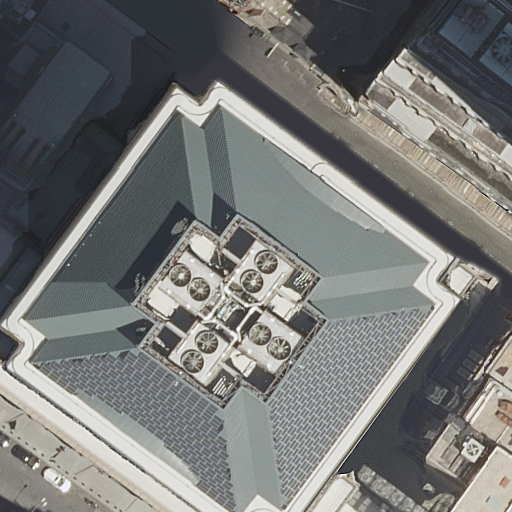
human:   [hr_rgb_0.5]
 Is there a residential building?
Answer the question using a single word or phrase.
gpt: yes

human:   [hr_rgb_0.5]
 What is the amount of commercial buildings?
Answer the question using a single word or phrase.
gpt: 0

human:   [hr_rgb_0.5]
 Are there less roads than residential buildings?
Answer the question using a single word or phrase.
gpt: yes

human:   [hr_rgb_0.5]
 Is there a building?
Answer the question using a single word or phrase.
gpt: yes

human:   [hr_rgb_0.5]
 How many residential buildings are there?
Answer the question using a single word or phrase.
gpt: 6

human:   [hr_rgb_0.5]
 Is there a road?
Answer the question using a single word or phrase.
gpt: yes

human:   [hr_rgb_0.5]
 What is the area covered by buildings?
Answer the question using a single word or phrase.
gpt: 4108m2

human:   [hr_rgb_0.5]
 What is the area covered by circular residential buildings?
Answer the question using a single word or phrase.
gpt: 0m2

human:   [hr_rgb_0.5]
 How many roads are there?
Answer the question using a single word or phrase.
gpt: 3

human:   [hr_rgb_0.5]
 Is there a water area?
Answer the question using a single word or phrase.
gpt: no

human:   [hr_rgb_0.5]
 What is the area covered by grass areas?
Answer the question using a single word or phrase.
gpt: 0m2

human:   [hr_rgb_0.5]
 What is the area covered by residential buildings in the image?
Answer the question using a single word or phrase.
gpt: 4108m2

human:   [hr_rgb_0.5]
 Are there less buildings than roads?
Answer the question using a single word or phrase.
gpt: no

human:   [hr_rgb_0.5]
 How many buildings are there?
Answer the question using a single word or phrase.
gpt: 6

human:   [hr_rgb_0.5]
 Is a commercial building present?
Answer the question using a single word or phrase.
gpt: no

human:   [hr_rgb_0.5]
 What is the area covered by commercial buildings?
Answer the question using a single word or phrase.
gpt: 0m2

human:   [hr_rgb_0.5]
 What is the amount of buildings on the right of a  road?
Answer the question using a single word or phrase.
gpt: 4

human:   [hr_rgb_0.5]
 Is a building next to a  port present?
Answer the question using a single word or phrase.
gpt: no

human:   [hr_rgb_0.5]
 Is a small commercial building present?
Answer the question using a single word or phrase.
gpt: no

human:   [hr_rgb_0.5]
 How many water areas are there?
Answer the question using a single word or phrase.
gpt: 0

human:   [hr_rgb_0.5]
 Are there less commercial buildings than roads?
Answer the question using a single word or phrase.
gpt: yes

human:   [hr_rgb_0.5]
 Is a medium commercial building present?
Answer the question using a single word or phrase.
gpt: no

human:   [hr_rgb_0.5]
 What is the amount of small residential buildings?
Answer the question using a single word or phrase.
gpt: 1

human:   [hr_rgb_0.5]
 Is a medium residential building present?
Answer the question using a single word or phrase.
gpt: yes

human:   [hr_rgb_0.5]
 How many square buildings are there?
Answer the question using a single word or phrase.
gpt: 0

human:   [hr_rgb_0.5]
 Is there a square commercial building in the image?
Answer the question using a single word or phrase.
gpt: no

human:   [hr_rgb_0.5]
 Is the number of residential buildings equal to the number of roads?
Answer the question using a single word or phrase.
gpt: no

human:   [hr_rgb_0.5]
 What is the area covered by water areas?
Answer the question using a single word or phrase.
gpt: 0m2

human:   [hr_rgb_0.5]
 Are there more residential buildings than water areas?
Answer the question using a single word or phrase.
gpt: yes

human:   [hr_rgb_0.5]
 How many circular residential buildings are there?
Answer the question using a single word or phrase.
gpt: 0

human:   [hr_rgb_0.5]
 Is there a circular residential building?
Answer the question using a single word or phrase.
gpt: no

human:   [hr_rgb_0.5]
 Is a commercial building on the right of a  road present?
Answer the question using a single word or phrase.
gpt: no

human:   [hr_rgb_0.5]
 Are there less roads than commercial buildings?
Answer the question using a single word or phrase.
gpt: no

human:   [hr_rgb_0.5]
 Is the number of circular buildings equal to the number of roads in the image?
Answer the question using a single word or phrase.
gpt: no

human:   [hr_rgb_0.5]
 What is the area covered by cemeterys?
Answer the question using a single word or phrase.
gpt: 0m2

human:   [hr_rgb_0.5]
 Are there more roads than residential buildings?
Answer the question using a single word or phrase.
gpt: no

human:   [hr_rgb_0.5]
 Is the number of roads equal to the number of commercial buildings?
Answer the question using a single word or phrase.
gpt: no

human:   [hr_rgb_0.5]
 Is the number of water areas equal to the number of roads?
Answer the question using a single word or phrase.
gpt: no

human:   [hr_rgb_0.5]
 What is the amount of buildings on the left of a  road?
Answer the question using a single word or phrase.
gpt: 2

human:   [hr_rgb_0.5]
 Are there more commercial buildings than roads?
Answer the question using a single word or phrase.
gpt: no

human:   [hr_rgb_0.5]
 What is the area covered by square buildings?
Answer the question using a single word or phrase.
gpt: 0m2

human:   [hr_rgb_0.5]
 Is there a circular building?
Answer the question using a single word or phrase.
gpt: no

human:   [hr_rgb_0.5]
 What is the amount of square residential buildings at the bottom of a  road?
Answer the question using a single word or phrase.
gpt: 0

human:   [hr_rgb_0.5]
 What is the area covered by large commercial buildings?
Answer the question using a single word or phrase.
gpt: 0m2

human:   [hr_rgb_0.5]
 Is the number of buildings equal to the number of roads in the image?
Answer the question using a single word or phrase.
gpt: no

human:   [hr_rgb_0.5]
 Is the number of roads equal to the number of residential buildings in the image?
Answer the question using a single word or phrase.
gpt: no

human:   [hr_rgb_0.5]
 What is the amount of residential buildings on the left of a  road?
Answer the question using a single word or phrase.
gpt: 2

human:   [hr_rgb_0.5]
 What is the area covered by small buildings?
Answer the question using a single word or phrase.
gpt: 55m2

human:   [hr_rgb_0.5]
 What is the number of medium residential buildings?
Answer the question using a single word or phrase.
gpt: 1

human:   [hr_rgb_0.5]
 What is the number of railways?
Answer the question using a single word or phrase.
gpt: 0

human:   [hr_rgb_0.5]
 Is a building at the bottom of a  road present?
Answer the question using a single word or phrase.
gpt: yes

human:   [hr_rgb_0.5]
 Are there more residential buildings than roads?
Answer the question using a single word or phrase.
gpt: yes

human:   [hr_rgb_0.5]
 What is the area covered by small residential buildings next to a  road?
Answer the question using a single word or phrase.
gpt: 55m2

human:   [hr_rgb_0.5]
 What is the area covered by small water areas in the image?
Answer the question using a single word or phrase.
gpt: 0m2

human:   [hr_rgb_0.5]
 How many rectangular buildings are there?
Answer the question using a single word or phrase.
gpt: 3

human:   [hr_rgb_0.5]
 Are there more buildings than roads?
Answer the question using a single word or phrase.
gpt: yes

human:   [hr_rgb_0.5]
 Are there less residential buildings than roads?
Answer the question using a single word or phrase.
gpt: no

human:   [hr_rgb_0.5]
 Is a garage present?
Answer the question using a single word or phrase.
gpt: no

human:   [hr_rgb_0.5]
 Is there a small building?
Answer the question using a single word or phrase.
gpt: yes

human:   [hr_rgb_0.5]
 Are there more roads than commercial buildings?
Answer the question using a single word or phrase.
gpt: yes

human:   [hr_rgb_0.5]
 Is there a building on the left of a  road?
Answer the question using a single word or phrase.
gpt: yes

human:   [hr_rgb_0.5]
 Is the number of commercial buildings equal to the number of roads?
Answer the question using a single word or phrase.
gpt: no

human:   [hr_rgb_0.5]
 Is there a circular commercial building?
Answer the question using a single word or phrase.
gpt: no

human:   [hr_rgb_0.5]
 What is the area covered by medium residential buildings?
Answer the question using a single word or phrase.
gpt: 337m2